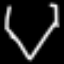
Label: diamond